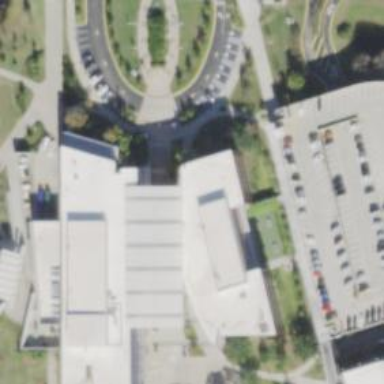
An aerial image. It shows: View of university building.